Question: I have these two codes:
'''
v <- melt(tvalB)
data1 <- as.data.frame(cbind(tval, v$value))
sizez <- 14
ggplot(data = data1, aes(x =T-value)) +
geom_density(aes(tval, fill = "Actual"), alpha = 0.5, adjust=8) +
geom_density(aes(V2, fill = "Simulation"), alpha = 0.5, adjust=8) +
scale_colour_manual("", breaks = c("Actual", "Simulation"),
values = c("red", "blue")) +
scale_y_continuous("density") +
scale_x_continuous("t(alpha)", limits = c(-6.5,6.5)) +
labs(title ="") +
theme(plot.title = element_text(hjust = 0.5)) +
guides(fill=guide_legend(title=NULL)) +
theme(legend.title=element_text(size=sizez+1),legend.text=element_text(size=sizez),
axis.text=element_text(size=sizez-1), axis.title=element_text(size=sizez),
legend.key = element_rect(size = 0.05),
legend.key.height = unit(1.25, "cm"),
legend.key.width = unit(1.25, "cm"))
'''
and
'''
data1 %>%
gather(key, value) %>%
ggplot(aes(value, color=key)) +
stat_ecdf(size=0.8)+ xlim(-4.5,4.5) +
labs(x = "t(alpha)", y = "probability", color=NULL) +
scale_colour_discrete(labels = c("Actual","Simulation")) +
theme(legend.title=element_text(size=sizez+1), legend.text=element_text(size=sizez),
axis.text=element_text(size=sizez-1), axis.title=element_text(size=sizez),
legend.key = element_rect(size = 4),
legend.key.height = unit(1.3, "cm"),
legend.key.width = unit(1.3, "cm"))data1 %>%
gather(key, value) %>%
ggplot(aes(value, color=key)) +
stat_ecdf(size=0.8)+ xlim(-4.5,4.5) +
labs(x = "t(alpha)", y = "probability", color=NULL) +
scale_colour_discrete(labels = c("Actual","Simulation")) +
theme(legend.title=element_text(size=sizez+1), legend.text=element_text(size=sizez),
axis.text=element_text(size=sizez-1), axis.title=element_text(size=sizez),
legend.key = element_rect(size = 4),
legend.key.height = unit(1.3, "cm"),
legend.key.width = unit(1.3, "cm"))
'''
It produces these two plots:

<URL>
As it appears from the pictures, the gray area in the two plots doesn't have equal heights. Is there some way to predefine the plot margins, such that if the plots are placed next to each other, in a report, they are identical in height, etc.
Thank you in advance!!
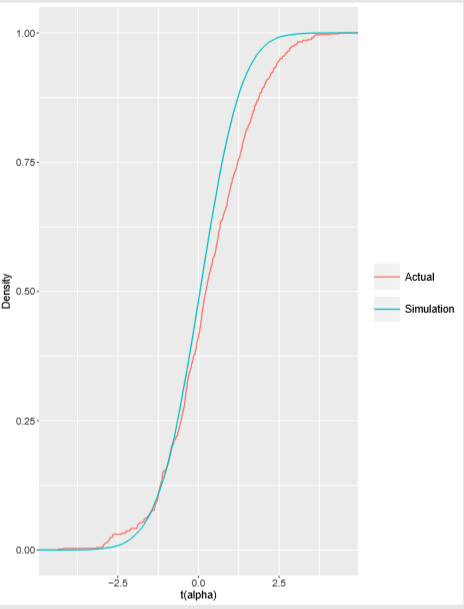
Answer: Here's a short example. We create two plots, where I've added a new line to the x-axis label in the second plot to make the plot areas different heights:
'''
library(ggplot2)
p1 <- ggplot(mtcars, aes(x = mpg)) +
stat_ecdf()
p2 <- ggplot(mtcars, aes(x = mpg)) +
stat_density() +
labs(x = "mpg
")
'''
We use the 'grid.arrange' function from the 'gridExtra' package to see how the plots look side by side:
'''
gridExtra::grid.arrange(p1, p2, nrow = 1)
'''
<URL>
The 'plot_grid' function from the 'cowplot' package allows us to align the axes:
'''
cowplot::plot_grid(p1, p2, align = "h")
'''
<URL>